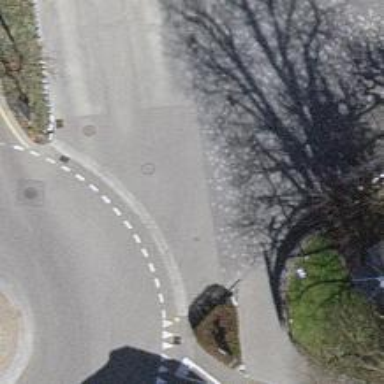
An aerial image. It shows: Cobblestone footway.